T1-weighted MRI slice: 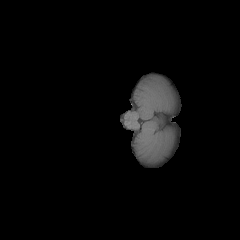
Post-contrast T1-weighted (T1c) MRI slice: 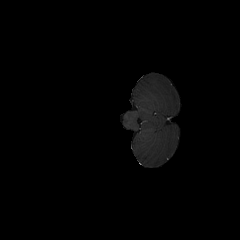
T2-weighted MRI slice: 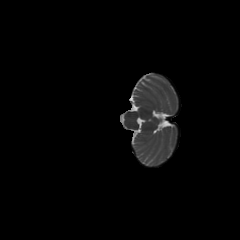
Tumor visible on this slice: no